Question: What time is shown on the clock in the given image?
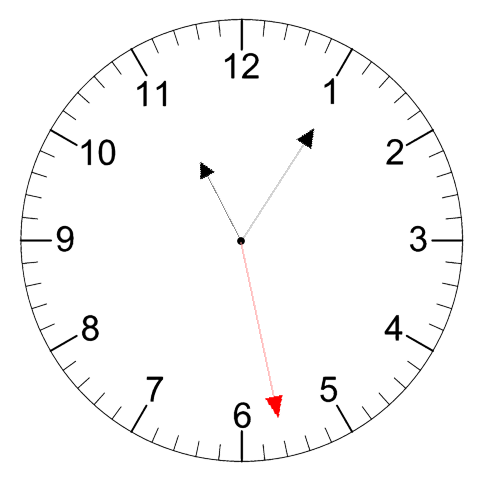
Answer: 11:05:28